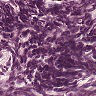
Metastatic tissue present: no